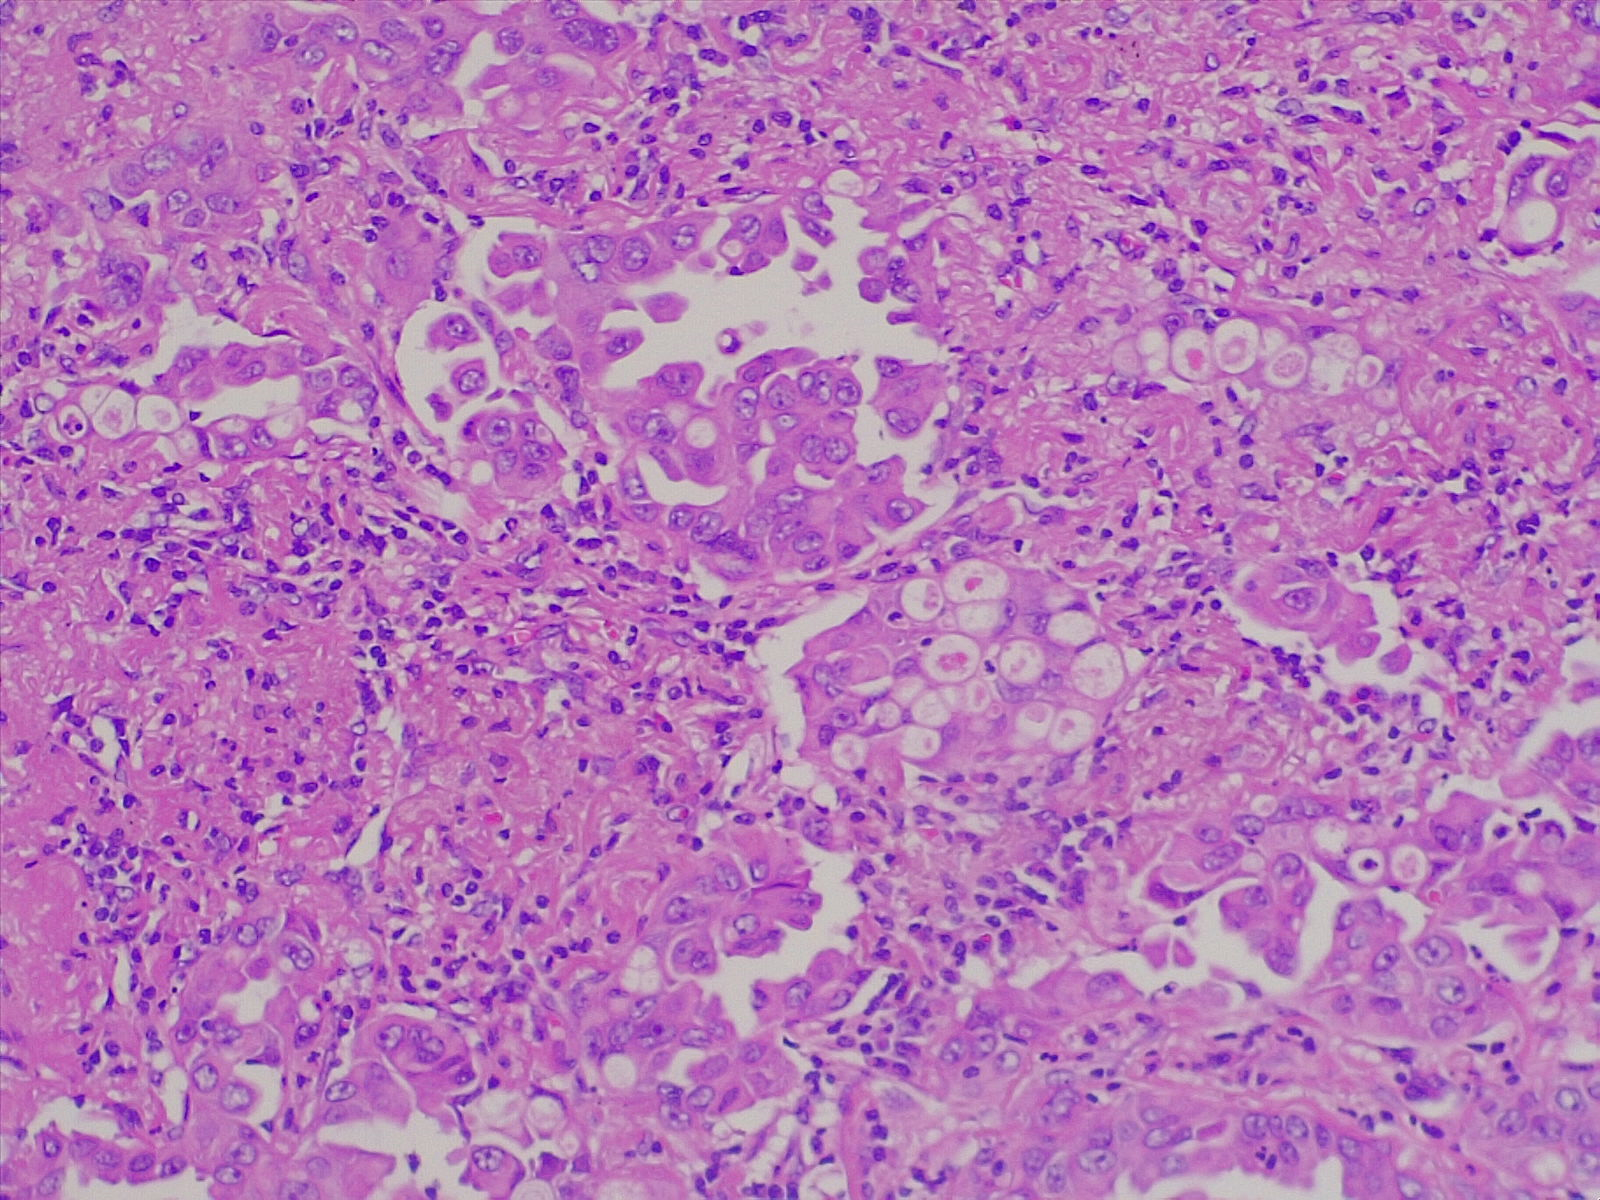
Label: lung adenocarcinoma, moderately differentiated